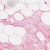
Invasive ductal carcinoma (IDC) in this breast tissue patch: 0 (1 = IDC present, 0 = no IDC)